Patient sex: M
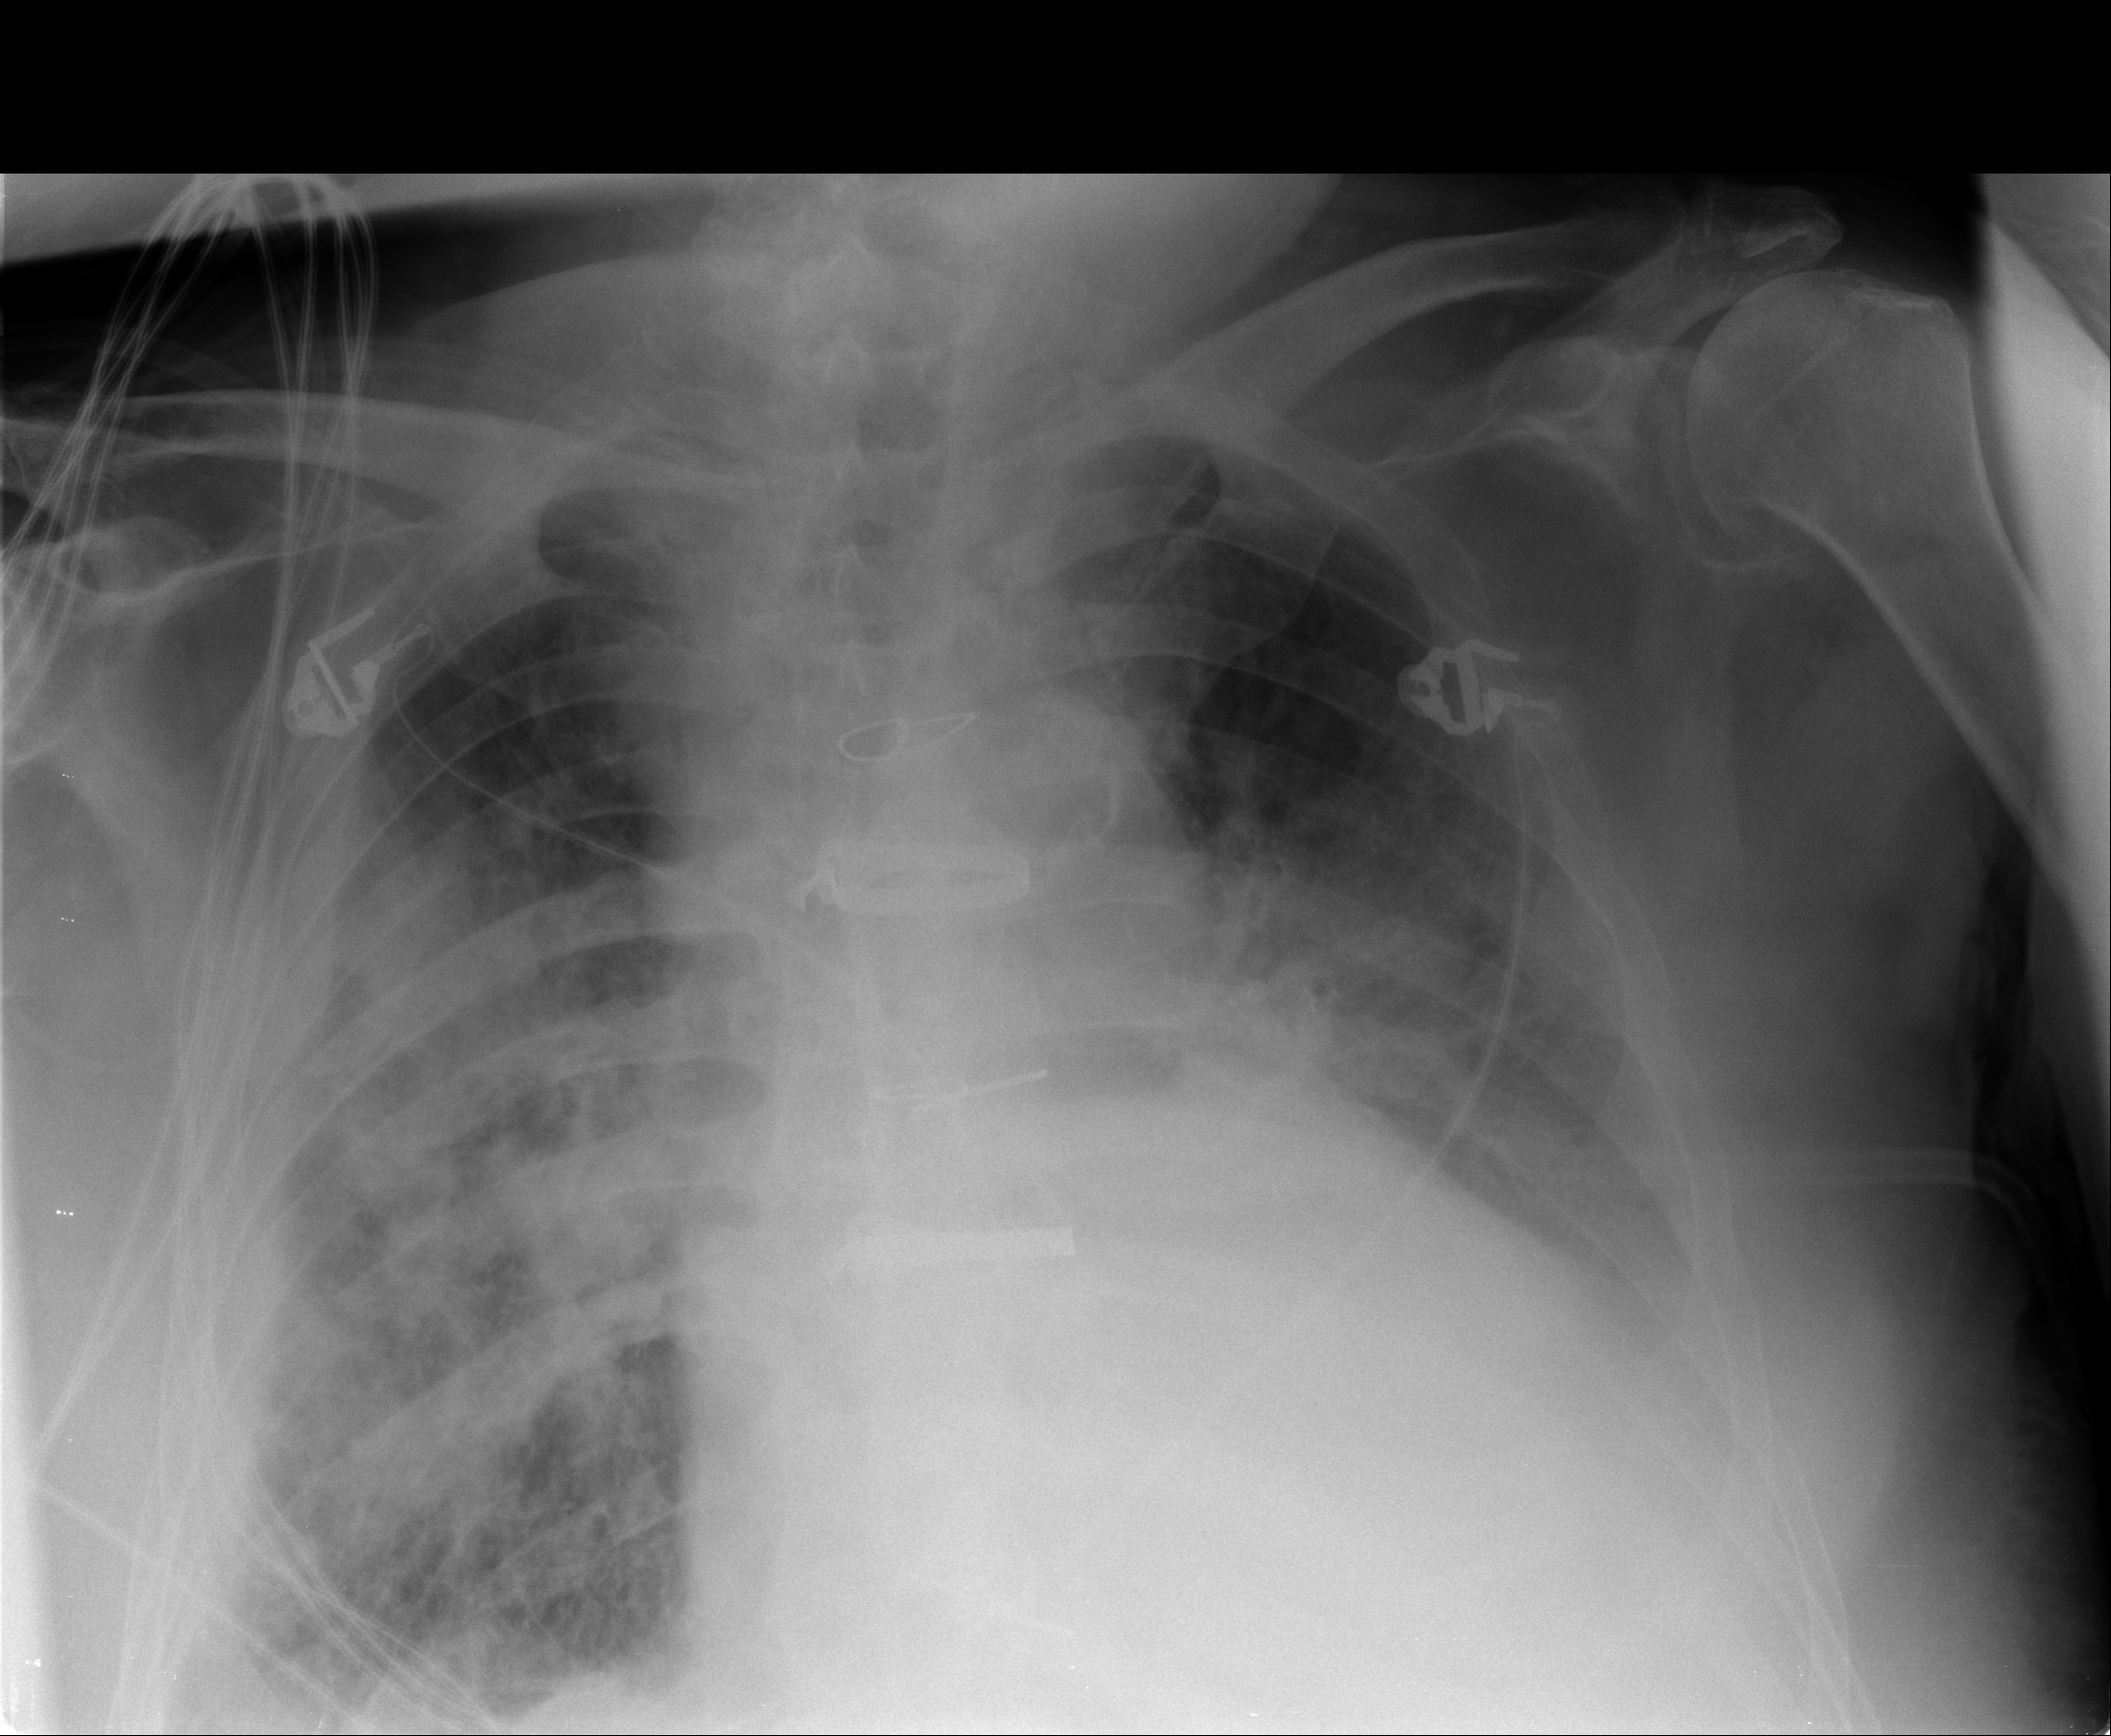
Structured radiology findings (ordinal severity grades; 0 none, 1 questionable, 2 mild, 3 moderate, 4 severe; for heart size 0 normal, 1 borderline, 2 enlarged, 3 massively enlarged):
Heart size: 2
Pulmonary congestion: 1
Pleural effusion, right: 2
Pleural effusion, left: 3
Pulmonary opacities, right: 3
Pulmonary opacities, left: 2
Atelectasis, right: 2
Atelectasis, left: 2